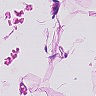
Metastatic tissue present: no